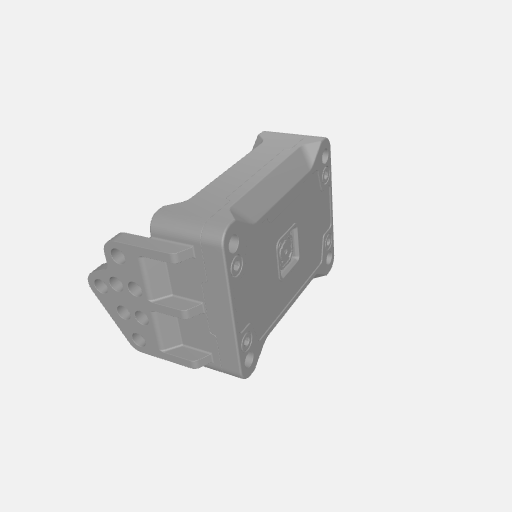
Part: USBCamera